Breast ultrasound image
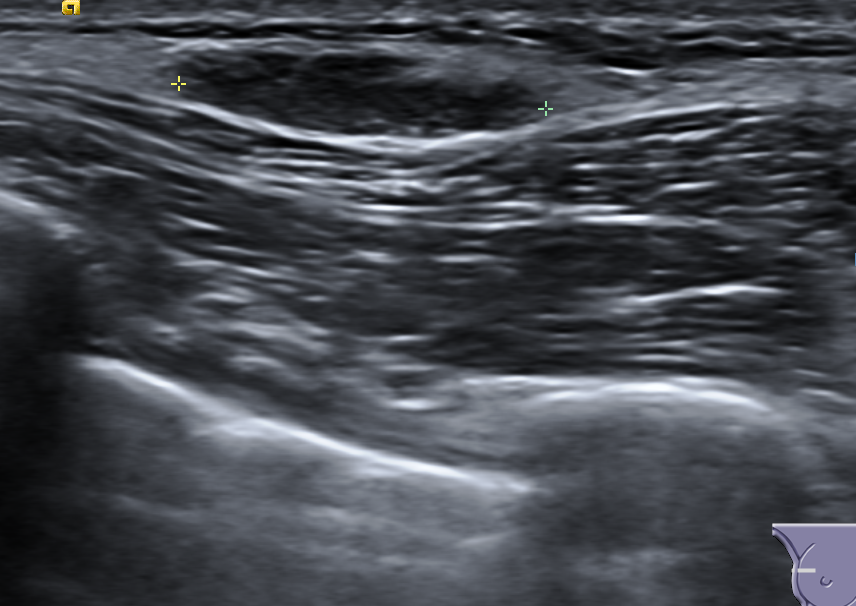
Diagnosis: benign